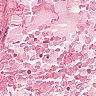
Metastatic tissue present: no